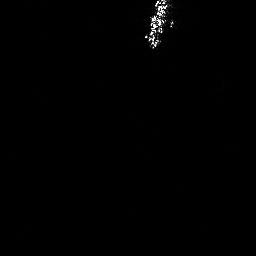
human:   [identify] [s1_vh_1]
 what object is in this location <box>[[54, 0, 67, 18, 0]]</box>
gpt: <ref>1 medium ship at the top</ref>